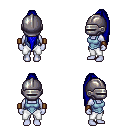
a pixel art fantasy rpg character, female body template, dark elf, purple skin, blue vest, white pants, blue extra-long topknot hairstyle, metal helm, leather bracers, four views (front, back, left, right), 2x2 character sprite sheet, small pixel art, hard edges, no anti-aliasing